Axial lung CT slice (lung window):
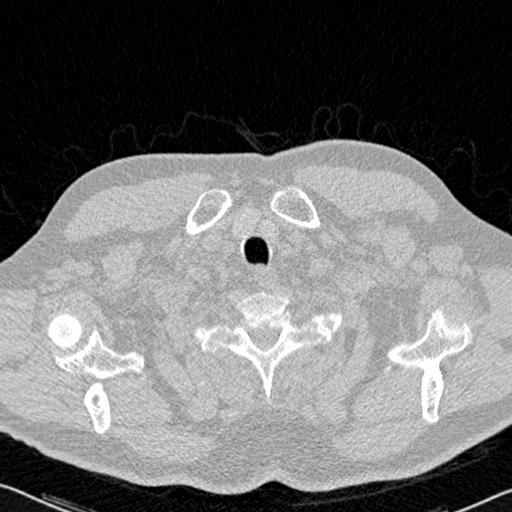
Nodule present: no